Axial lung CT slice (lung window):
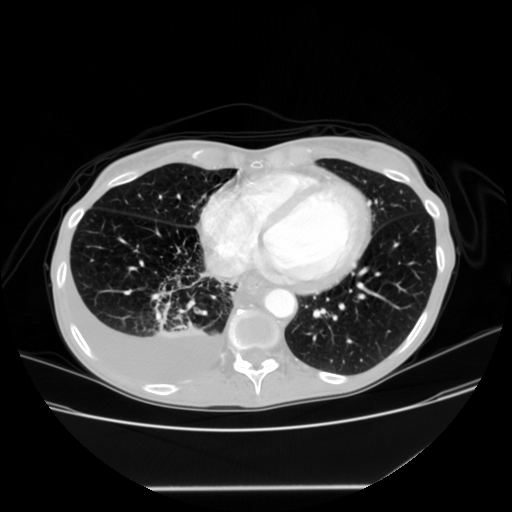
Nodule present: no